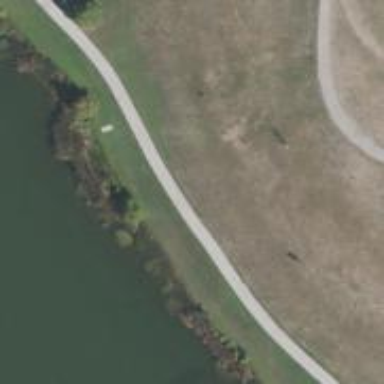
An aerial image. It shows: Disc golf hole as part of disc golf sport activity.